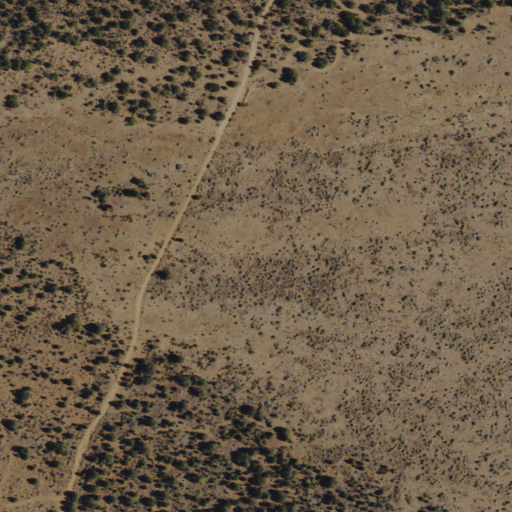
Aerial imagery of plain(s) in Nevada named Pine Nut Valley containing shrub, grassland, and evergreen forest